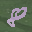
Label: 8